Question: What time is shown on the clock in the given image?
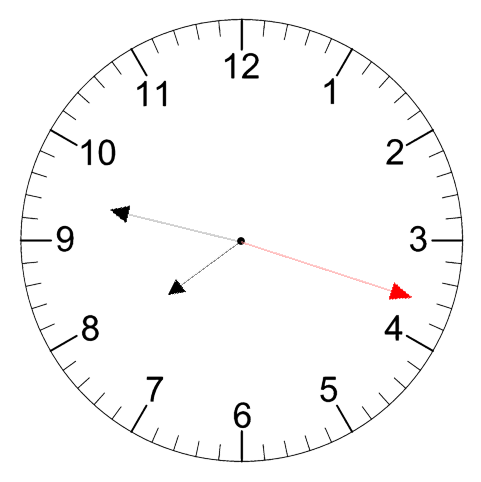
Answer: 07:47:18